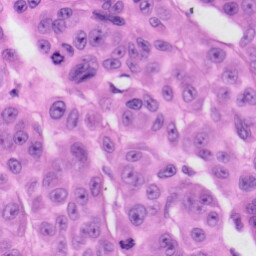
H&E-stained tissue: Skin